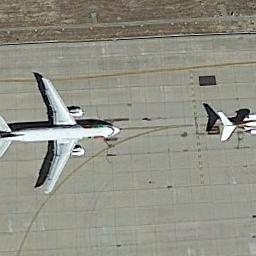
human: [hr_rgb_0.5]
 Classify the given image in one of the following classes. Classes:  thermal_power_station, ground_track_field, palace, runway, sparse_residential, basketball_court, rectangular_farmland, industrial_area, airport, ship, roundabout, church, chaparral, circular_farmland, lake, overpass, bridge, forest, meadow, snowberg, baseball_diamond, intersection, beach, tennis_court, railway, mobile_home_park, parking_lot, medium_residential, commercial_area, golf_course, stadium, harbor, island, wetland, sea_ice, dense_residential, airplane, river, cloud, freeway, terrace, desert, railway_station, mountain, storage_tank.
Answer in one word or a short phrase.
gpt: airplane